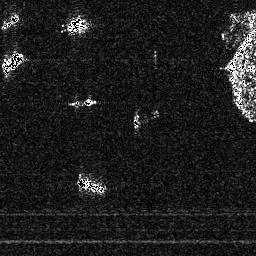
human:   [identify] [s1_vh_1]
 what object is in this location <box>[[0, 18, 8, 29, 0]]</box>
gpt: <ref>1 medium ship at the top left</ref>